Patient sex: F
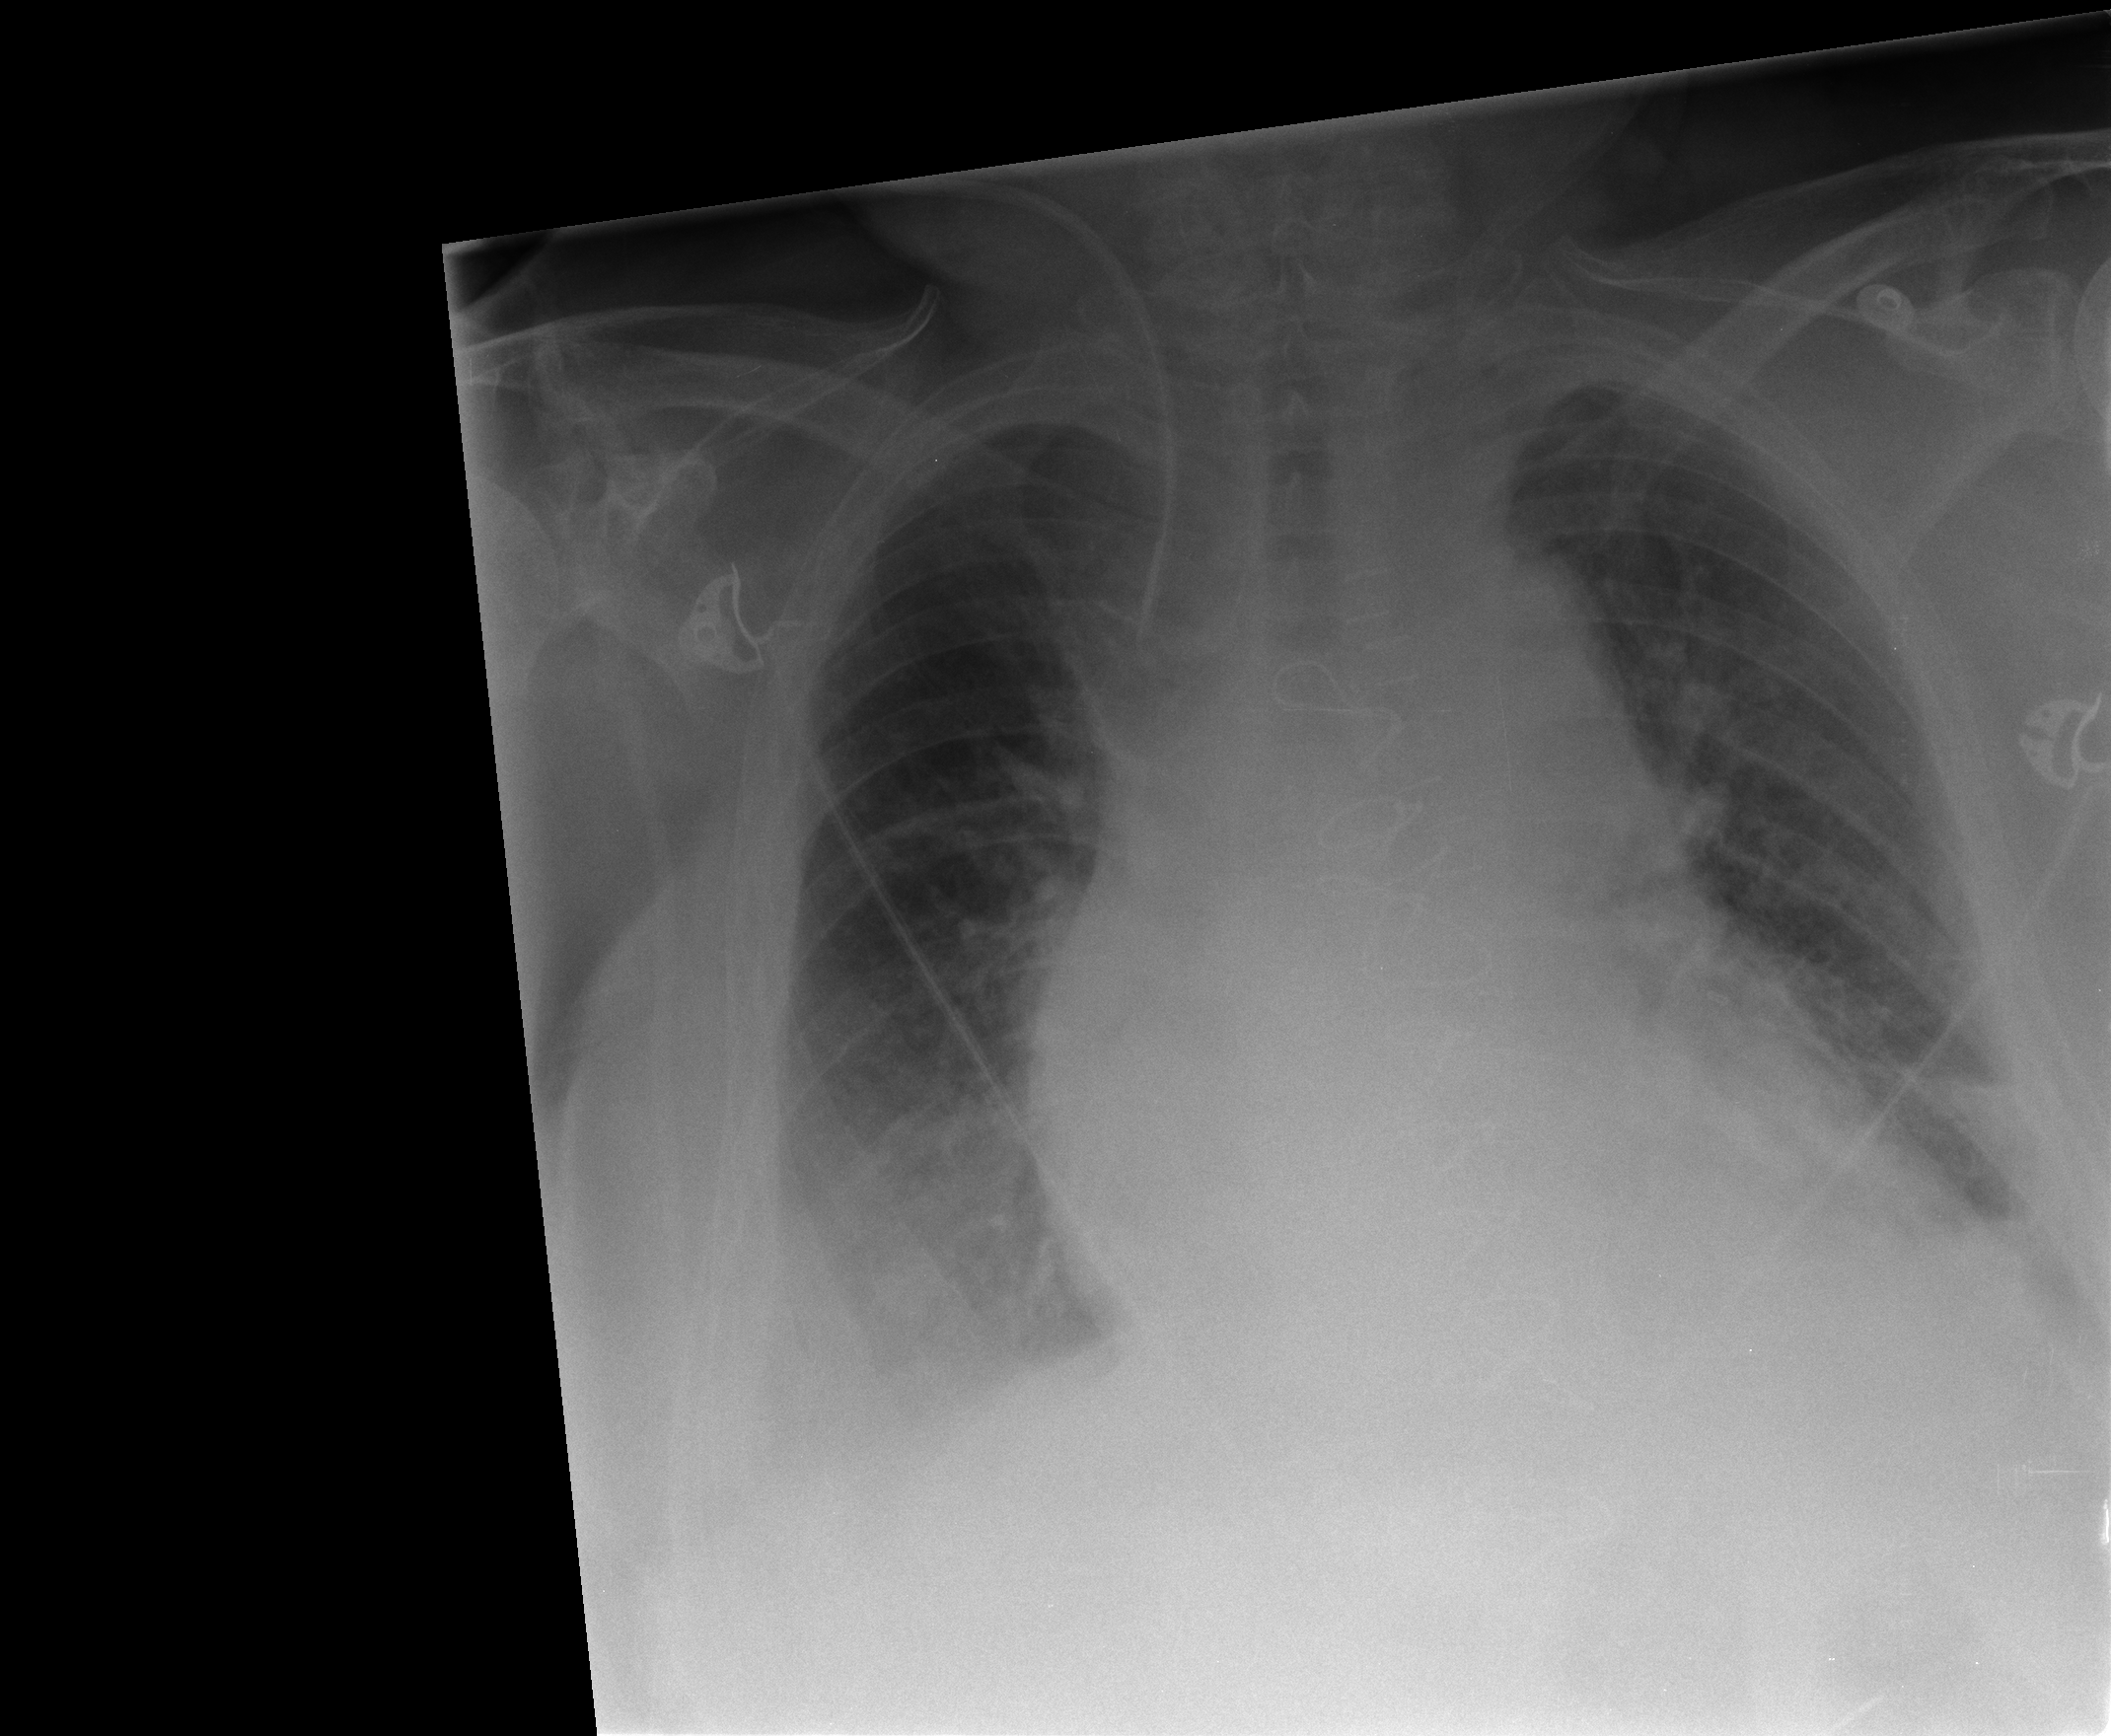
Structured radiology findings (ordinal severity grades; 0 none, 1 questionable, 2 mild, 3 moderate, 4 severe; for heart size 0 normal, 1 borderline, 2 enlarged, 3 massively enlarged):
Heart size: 2
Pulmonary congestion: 2
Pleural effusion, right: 2
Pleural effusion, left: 1
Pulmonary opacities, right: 1
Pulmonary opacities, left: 1
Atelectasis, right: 2
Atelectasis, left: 2